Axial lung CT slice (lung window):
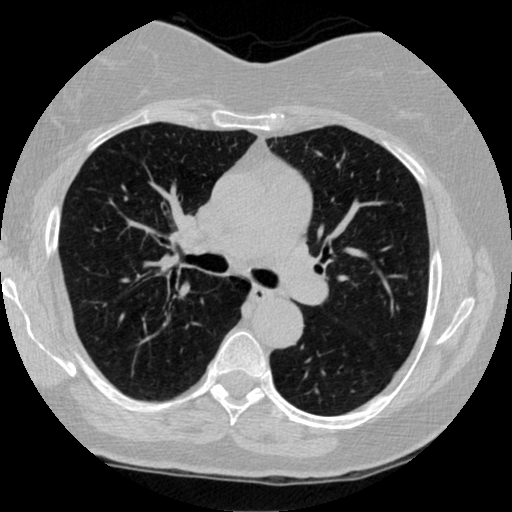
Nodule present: no